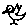
Label: bird